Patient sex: M
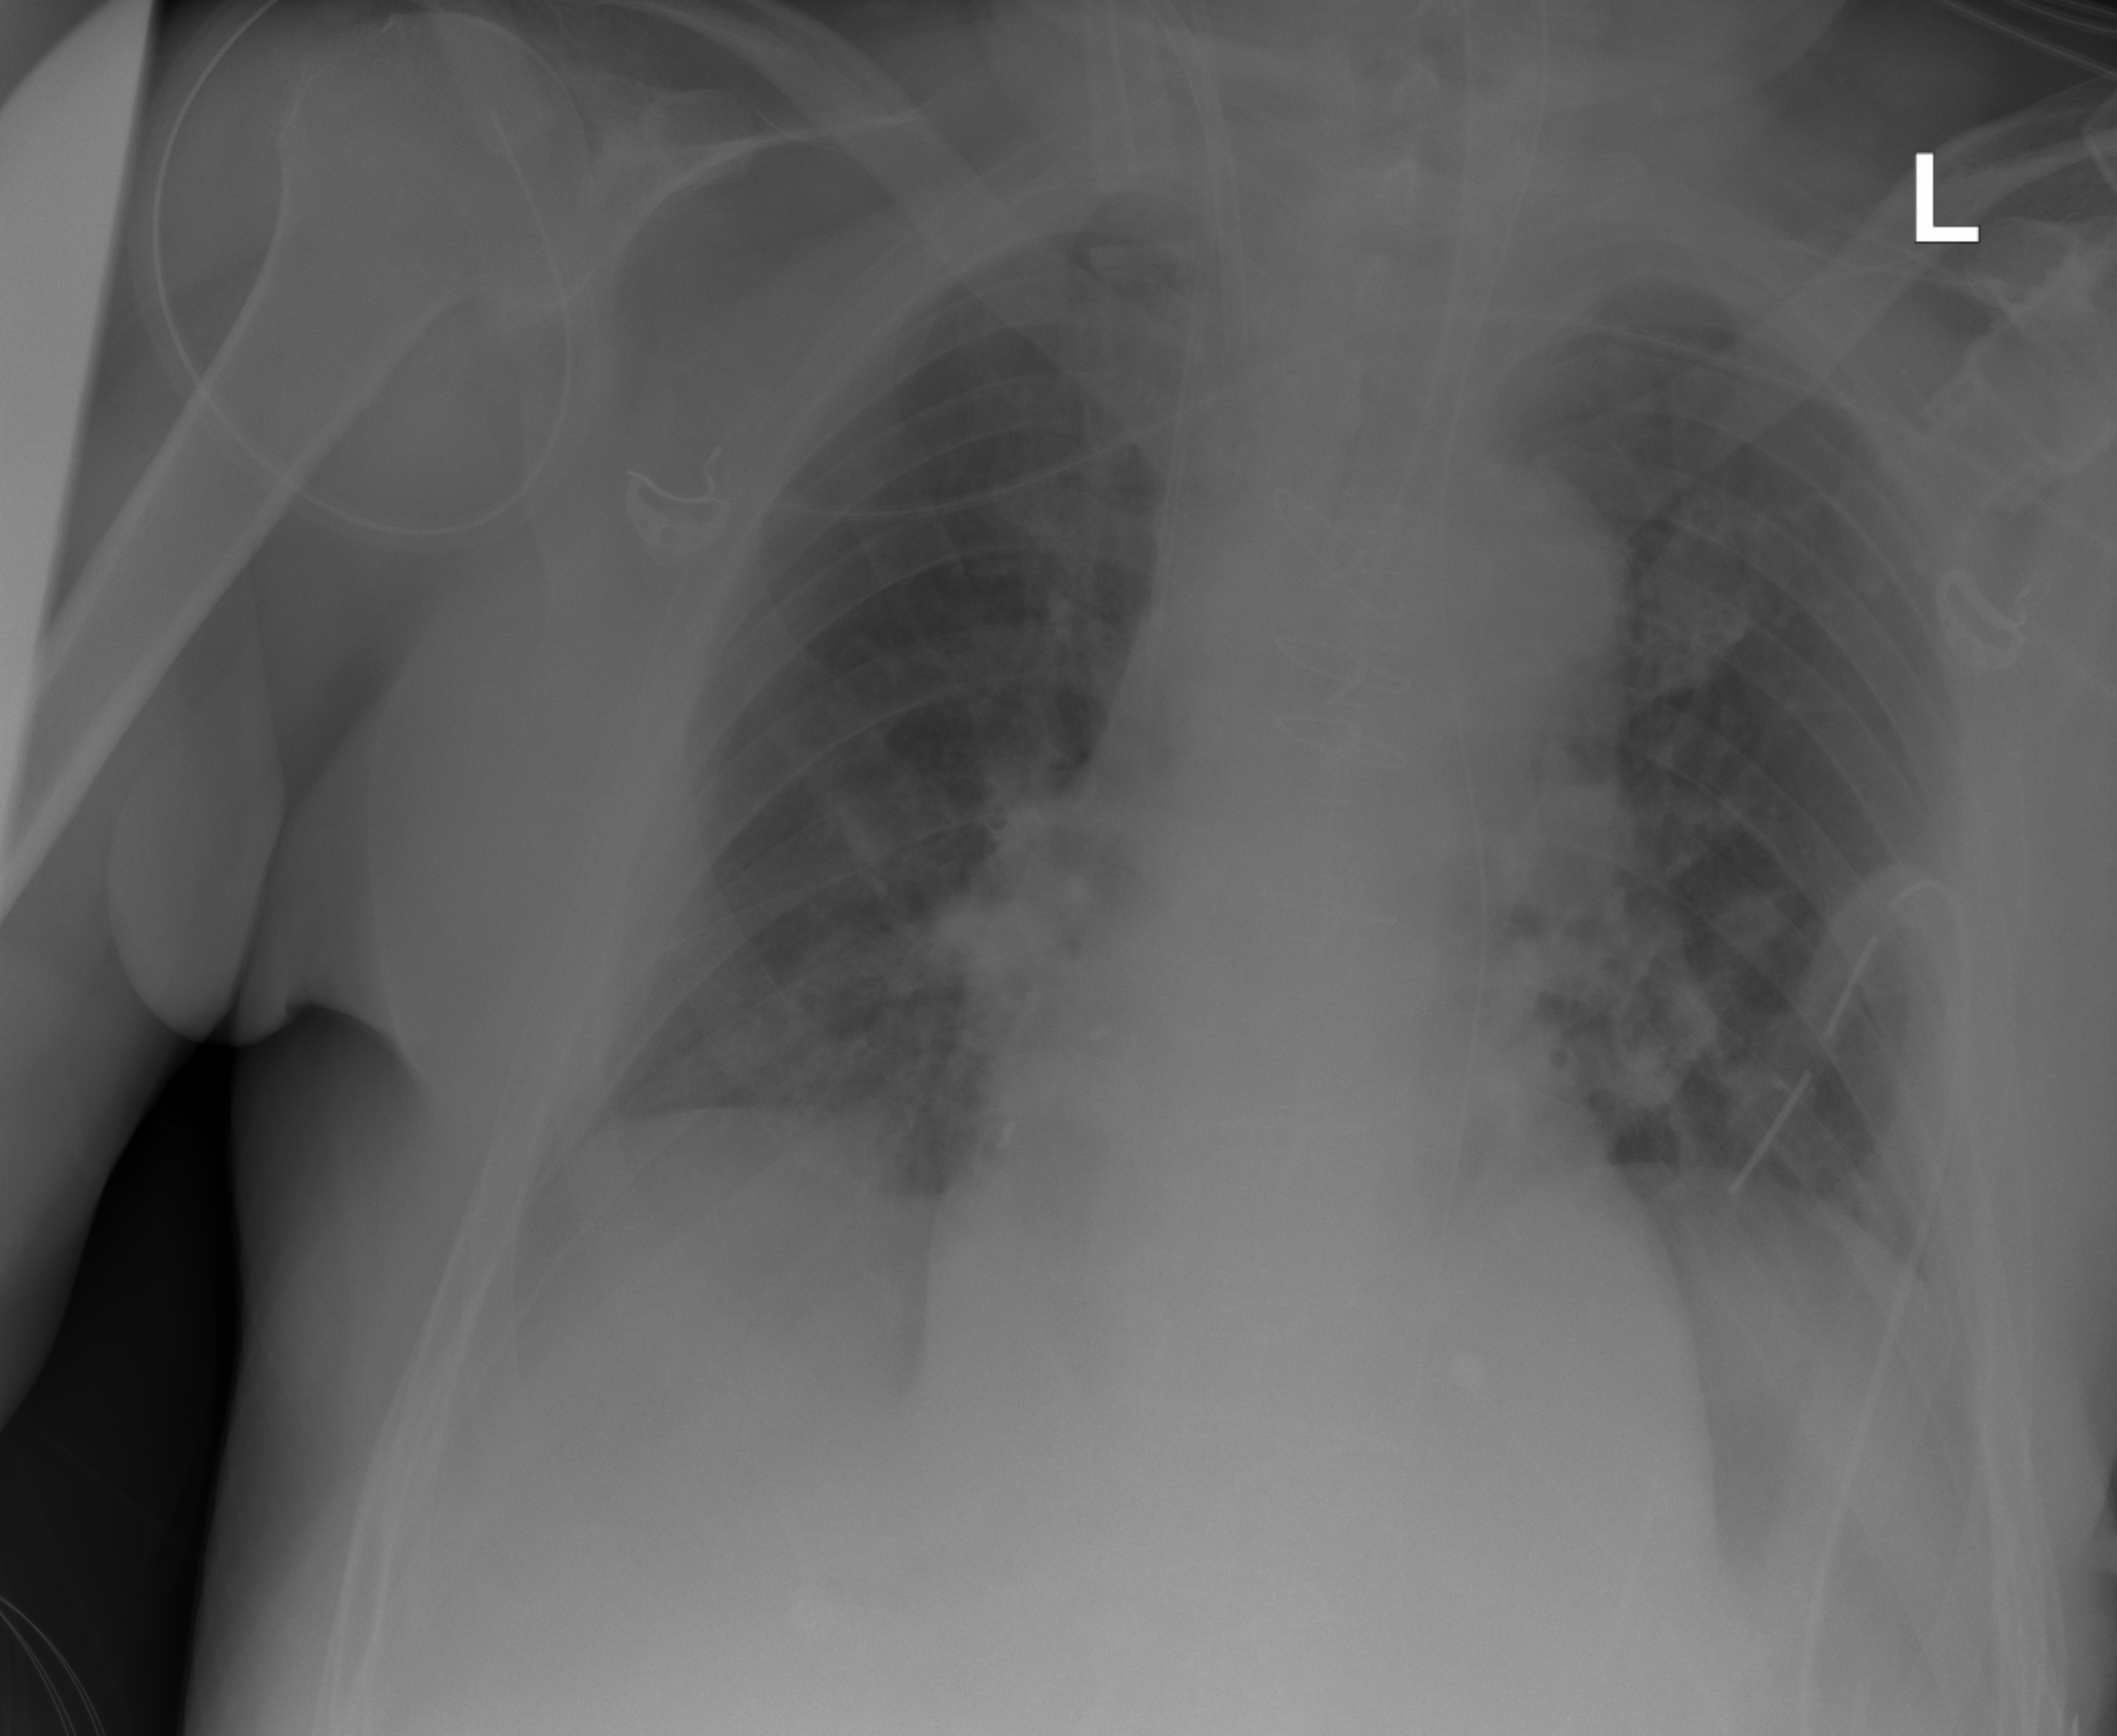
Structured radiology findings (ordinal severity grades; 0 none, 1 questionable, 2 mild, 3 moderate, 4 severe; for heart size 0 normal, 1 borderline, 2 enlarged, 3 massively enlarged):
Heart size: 0
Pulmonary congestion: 2
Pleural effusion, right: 0
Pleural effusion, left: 0
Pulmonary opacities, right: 0
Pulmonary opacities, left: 0
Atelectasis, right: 0
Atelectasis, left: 0